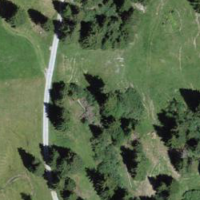
EUNIS habitat code: 44
Species observed at this site:
Astrantia major